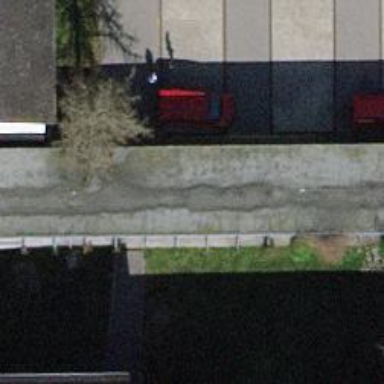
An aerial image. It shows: Concrete parking aisle as service road.